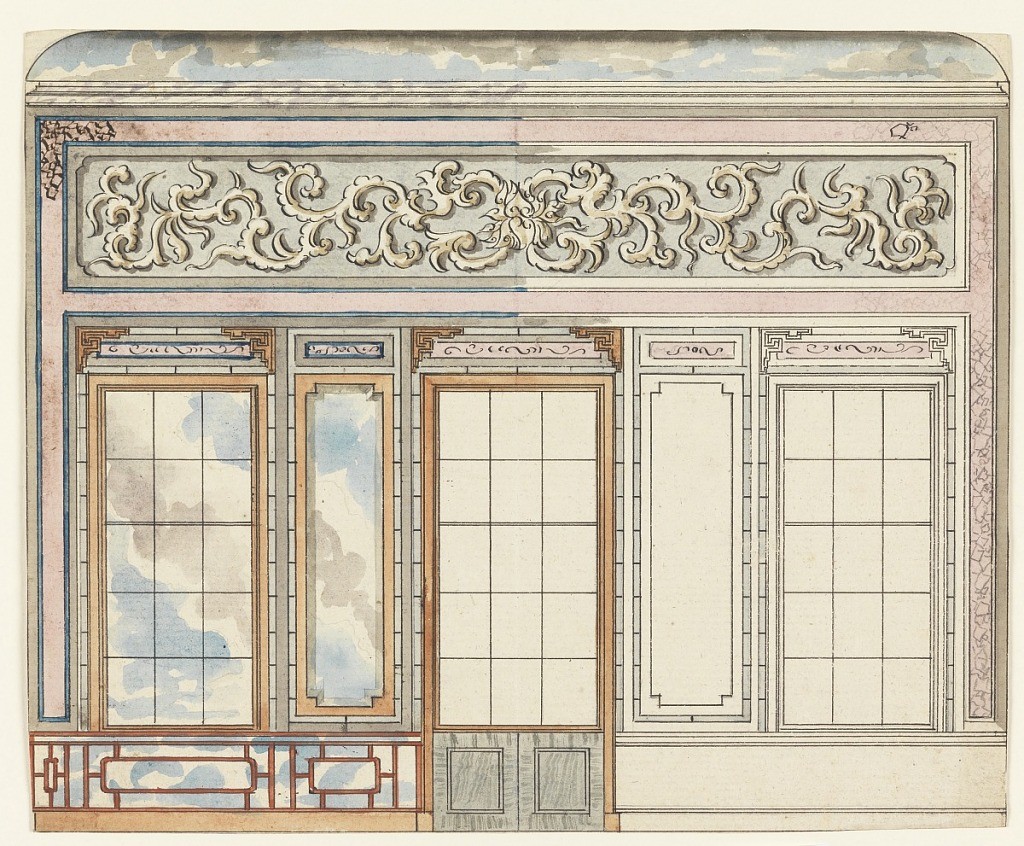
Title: Entrance Hall, Royal Pavilion, Brighton
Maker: Frederick Crace, English, 1779–1859
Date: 1815–20
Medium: Brush and watercolor, pen and ink on paper
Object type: Drawing
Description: Elevation of a wall, with a painted decoration giving the illusion of window openings with a cloudy sky beyond them. A dado of lattice work, with sky behind it, is indicated at left. Upper section of wall with painted decoration. Section of ceiling, with painted sky, is shown above.